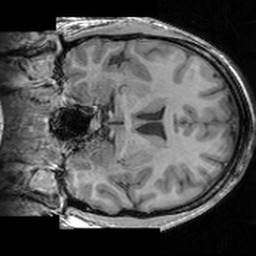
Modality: T1w
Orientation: coronal
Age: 23
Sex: male
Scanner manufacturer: siemens
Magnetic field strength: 3 T
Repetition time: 1.63 s
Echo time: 0.00311 s